Field crop: maize
Growth stage: 2
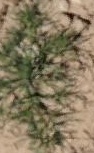
Species: salsola